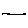
Label: line